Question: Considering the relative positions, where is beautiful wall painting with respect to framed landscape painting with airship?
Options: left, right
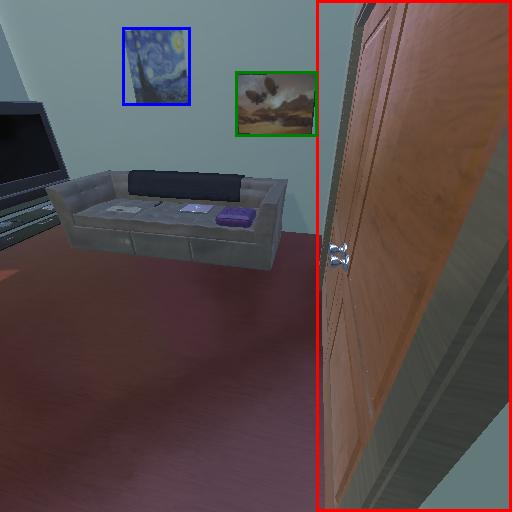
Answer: left